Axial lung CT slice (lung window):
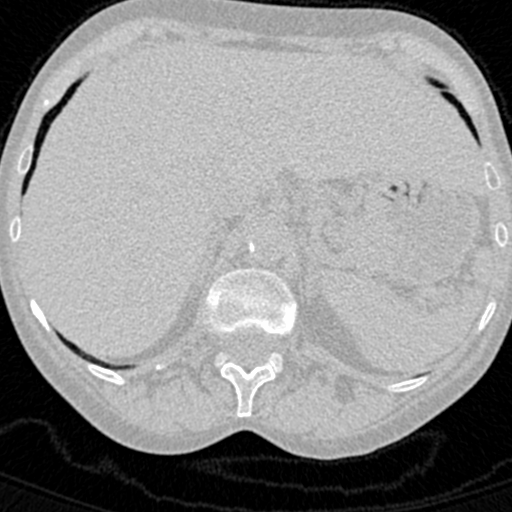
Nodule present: no